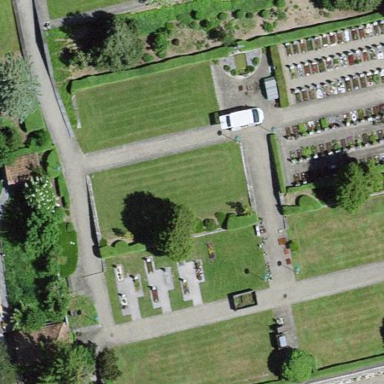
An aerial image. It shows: Cemetery.